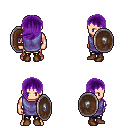
a pixel art fantasy rpg character, male body template, human, light skin, chain tabard jacket, gold greaves, purple left-swept hairstyle, brown shoes, shield, four views (front, back, left, right), 2x2 character sprite sheet, small pixel art, hard edges, no anti-aliasing